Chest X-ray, PA view. Patient: 54 years old, sex F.
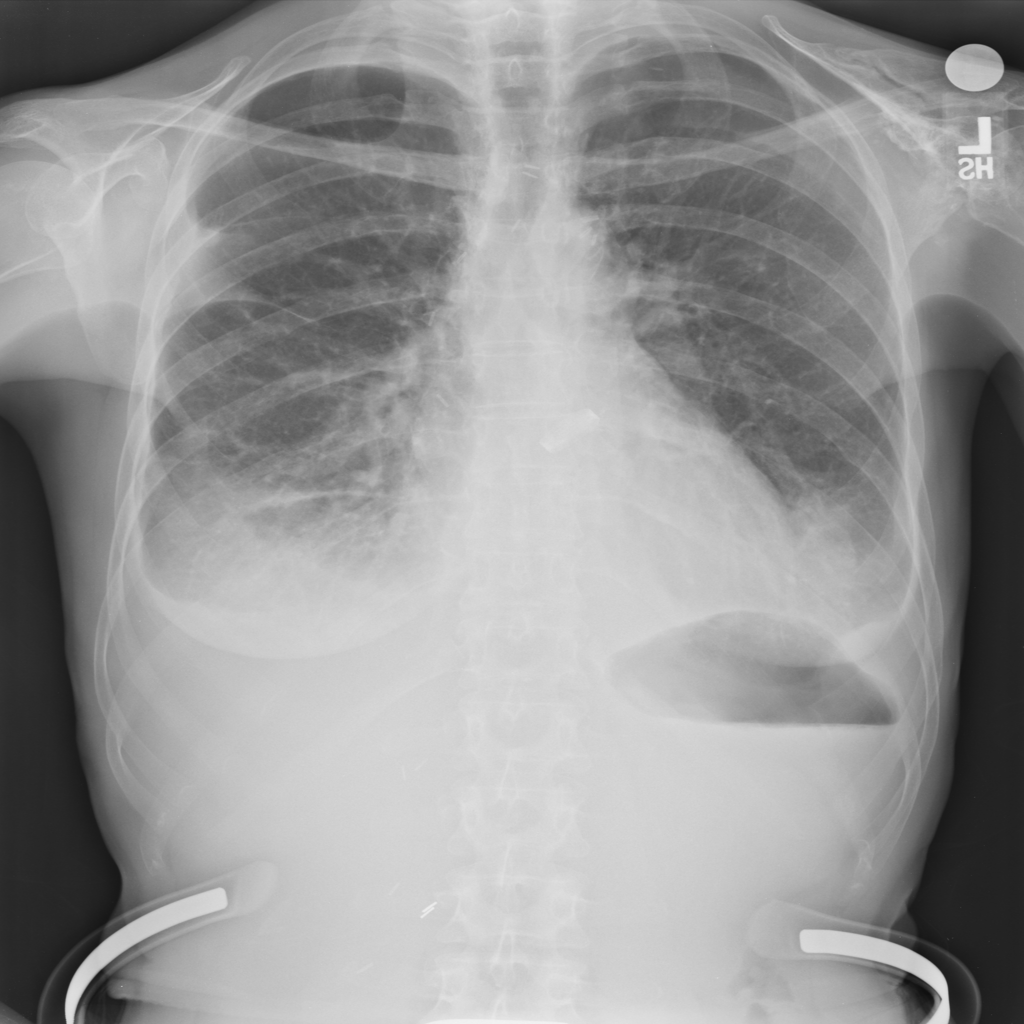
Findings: No Finding